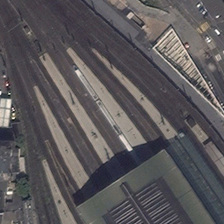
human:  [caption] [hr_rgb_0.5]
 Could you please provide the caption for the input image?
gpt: several buildings and green trees are near a railway station .

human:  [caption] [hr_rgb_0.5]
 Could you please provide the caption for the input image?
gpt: several buildings and green trees are near a railway station .

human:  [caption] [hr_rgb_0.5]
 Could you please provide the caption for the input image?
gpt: several buildings and green trees are near a railway station .

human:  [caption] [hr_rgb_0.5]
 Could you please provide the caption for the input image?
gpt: several buildings and green trees are near a railway station .

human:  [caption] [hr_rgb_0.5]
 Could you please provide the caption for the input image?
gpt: several buildings and green trees are near a railway station .